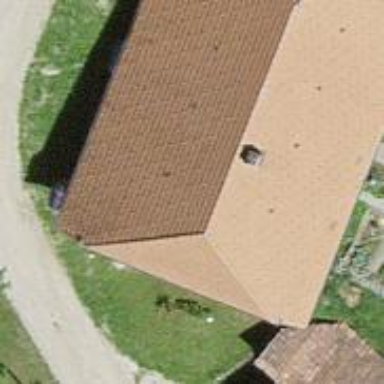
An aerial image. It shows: Farm building.